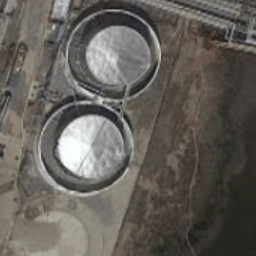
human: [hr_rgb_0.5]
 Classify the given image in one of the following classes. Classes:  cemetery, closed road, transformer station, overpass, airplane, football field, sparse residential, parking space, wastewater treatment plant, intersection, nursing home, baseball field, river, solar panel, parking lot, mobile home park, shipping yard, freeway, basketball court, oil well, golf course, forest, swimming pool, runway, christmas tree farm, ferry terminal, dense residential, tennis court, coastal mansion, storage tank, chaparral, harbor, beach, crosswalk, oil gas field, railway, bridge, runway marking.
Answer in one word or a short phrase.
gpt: storage tank